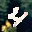
Label: 4